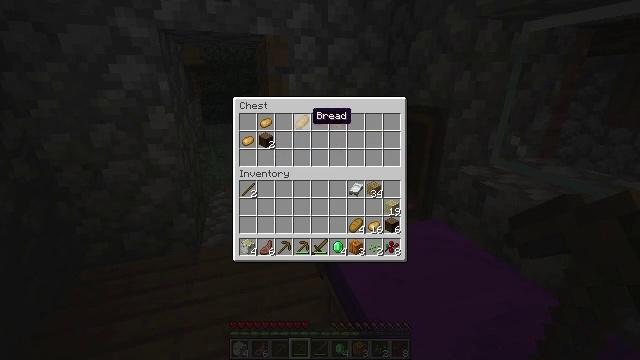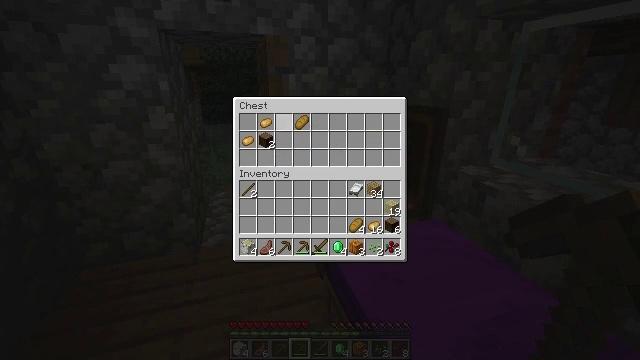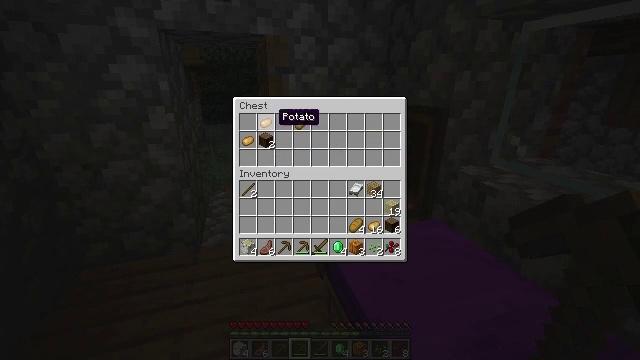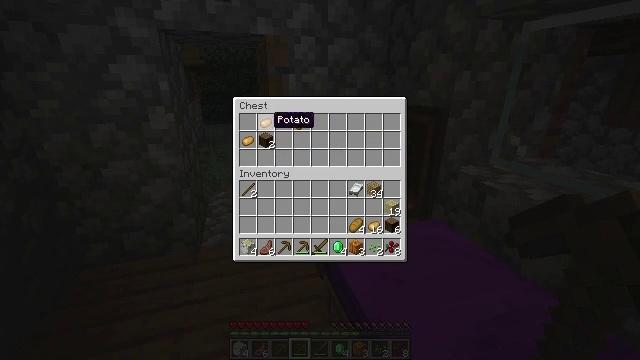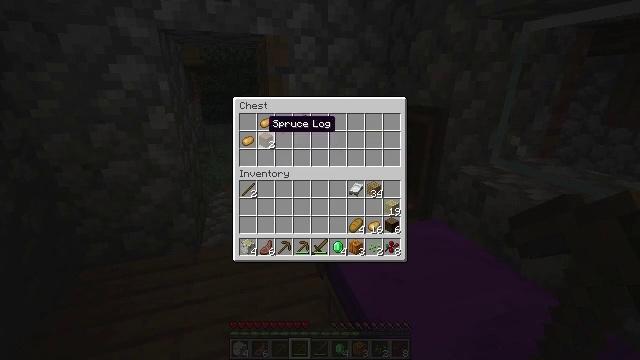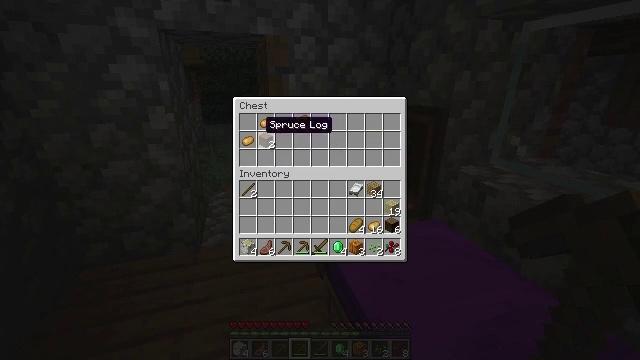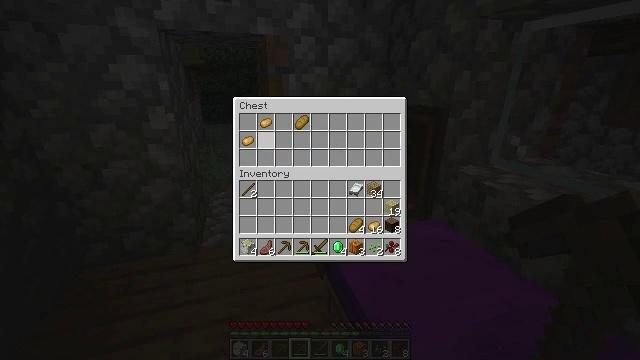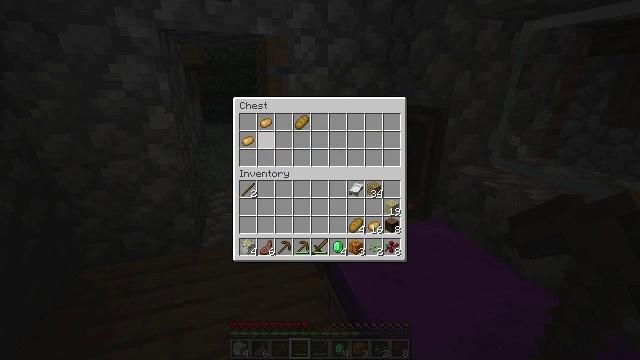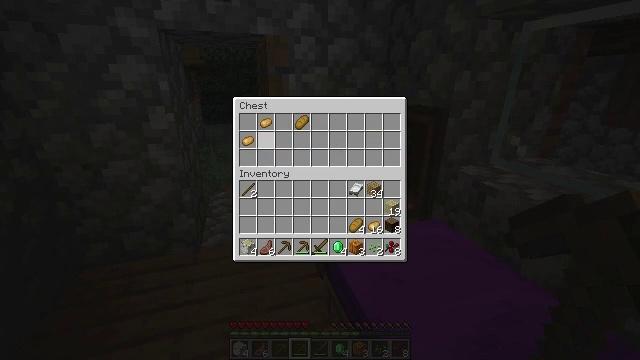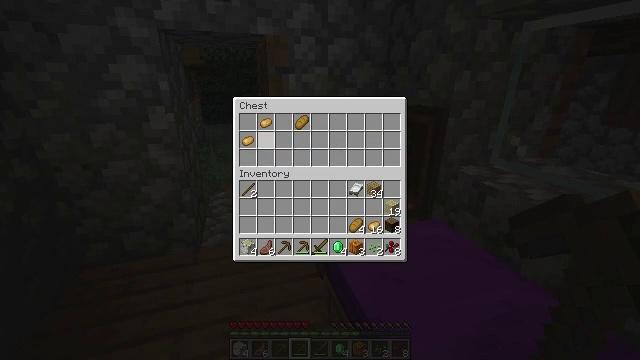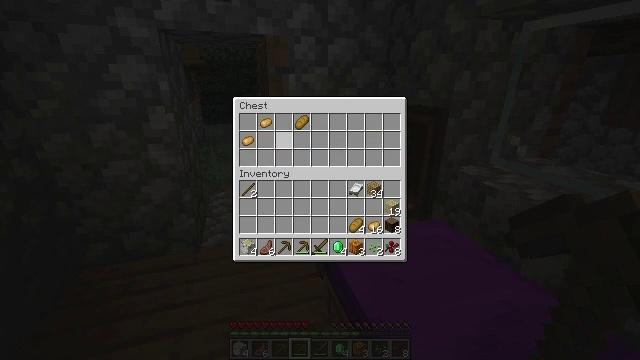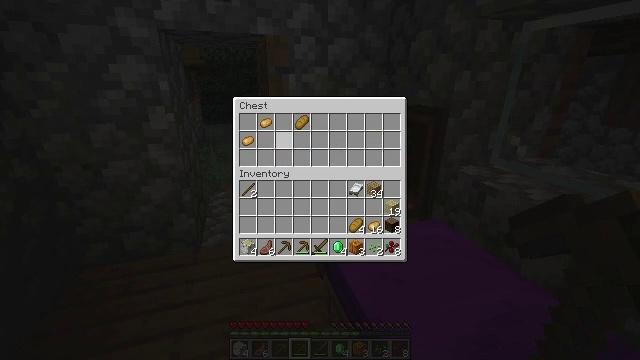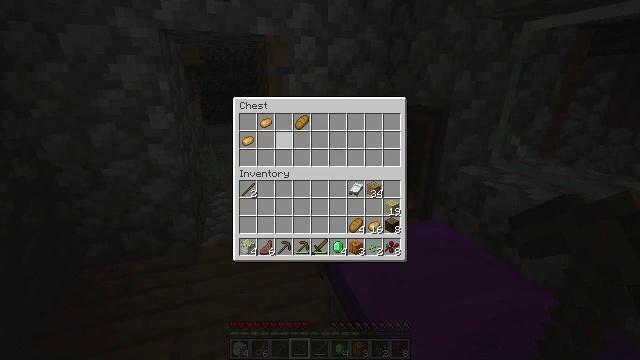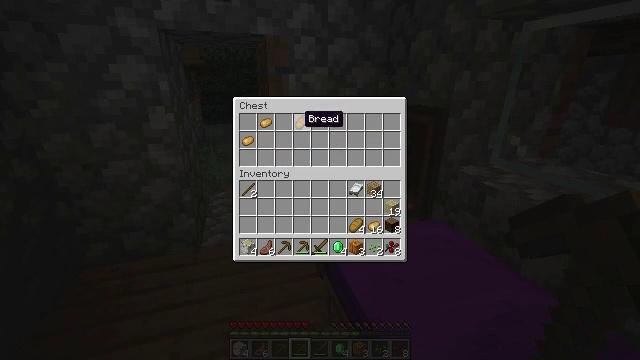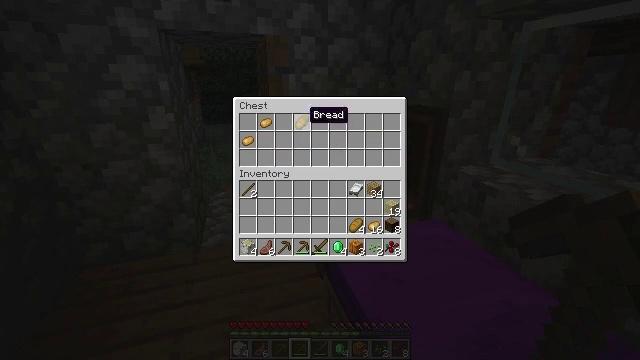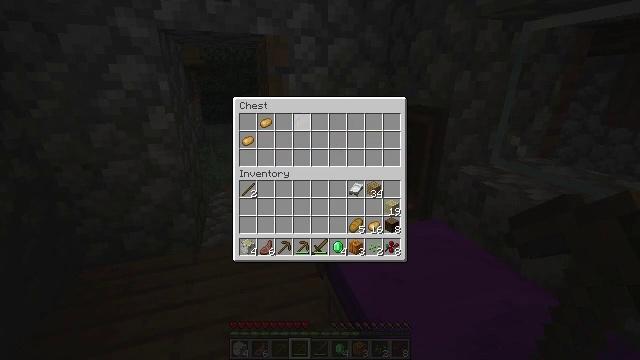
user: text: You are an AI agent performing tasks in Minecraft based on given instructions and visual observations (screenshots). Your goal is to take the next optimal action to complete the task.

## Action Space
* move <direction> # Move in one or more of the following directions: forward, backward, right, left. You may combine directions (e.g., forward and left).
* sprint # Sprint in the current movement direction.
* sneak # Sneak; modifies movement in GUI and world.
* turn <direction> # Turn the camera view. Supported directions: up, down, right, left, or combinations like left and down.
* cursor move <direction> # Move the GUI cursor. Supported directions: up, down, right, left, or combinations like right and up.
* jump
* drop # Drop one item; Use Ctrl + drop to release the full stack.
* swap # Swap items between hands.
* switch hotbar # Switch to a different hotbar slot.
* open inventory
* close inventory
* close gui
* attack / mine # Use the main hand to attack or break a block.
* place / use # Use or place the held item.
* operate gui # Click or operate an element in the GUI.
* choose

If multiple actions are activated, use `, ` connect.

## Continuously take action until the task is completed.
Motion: motion action
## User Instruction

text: Remove the torch from its spot.
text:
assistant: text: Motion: sneak, cursor move left
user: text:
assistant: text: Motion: sneak, cursor move left
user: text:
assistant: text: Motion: sneak
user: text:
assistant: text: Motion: sneak
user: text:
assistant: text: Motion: sneak
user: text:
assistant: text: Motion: sneak, operate gui
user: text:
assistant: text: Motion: sneak, operate gui
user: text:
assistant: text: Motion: sneak, operate gui
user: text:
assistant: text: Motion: sneak
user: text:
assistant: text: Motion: sneak, cursor move right
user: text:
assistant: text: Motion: sneak, cursor move right
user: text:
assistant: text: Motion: sneak
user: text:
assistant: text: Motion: sneak
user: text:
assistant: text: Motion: sneak
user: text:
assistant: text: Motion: sneak, operate gui
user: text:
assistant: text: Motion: sneak, operate gui
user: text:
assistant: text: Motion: sneak, operate gui
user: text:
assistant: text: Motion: no_op
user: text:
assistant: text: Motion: no_op
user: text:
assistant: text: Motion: close gui
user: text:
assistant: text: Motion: open inventory
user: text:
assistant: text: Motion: no_op
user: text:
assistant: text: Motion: no_op
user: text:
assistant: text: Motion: no_op
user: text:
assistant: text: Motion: no_op
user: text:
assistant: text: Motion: turn left and down
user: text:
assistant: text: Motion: move forward, turn left and down
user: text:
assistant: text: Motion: move forward, turn left
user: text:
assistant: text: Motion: move forward
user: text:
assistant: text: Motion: move forward